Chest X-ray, PA view. Patient: 49 years old, sex M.
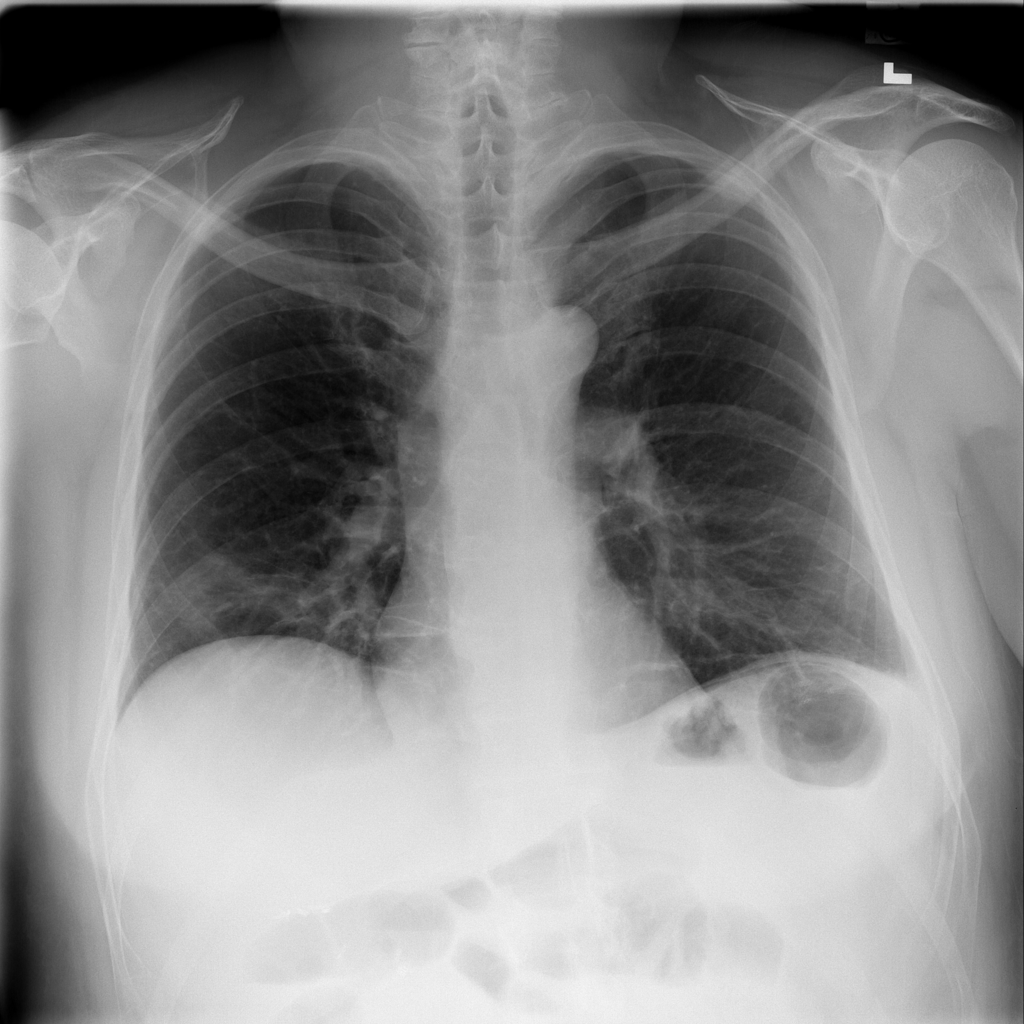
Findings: Atelectasis, Infiltration